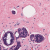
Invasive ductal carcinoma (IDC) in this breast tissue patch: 0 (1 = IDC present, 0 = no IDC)